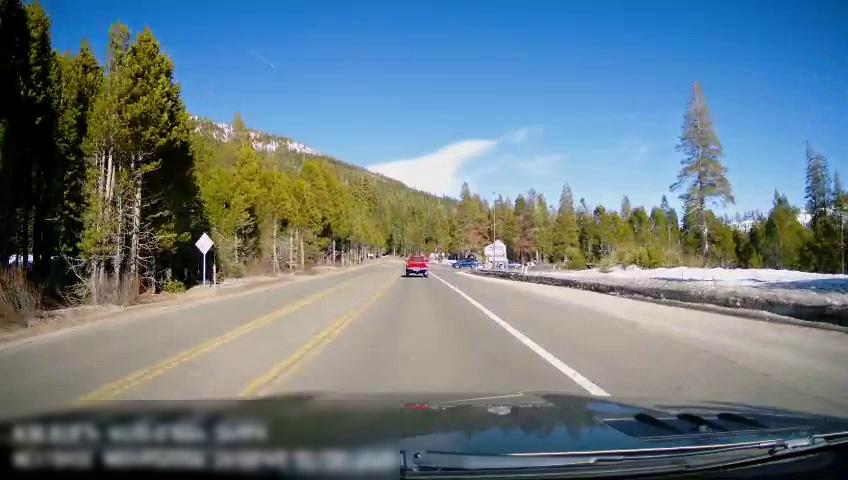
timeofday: Day
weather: Sunny
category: Drivable Space
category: Vehicles | SUV
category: Vehicles | Truck
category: Lanes | Opposite Lane
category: Lanes | Current Lane
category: Lanes | Current Lane